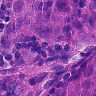
Metastatic tissue present: yes